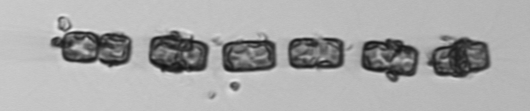
Label: Thalassiosira